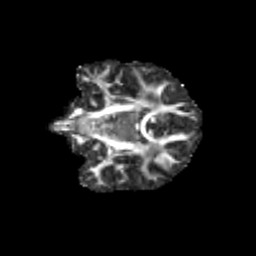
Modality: FA
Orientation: coronal
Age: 12
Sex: female
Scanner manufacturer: siemens
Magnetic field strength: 3 T
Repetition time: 3.8 s
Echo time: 0.07 s